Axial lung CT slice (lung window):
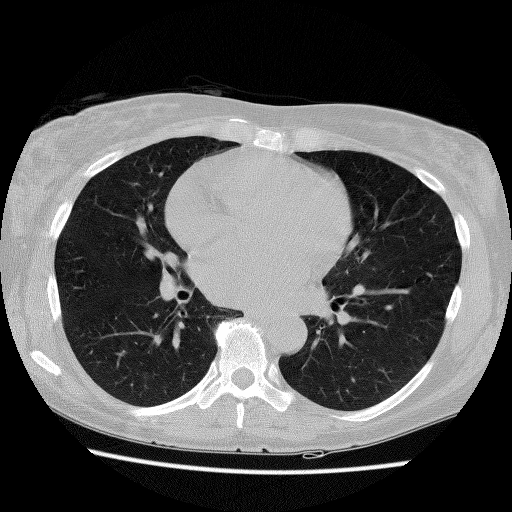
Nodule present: no